Question: I add code's piece to watch window from code at run-time by copying it from code and adding it to the watch window. If the code contains a method like Convert.ToString(), XMLDocument.Load(), File.Write() etc. of .NET's default namespace such as System.IO, System.Xml etc., then it gives an error: "The name 'Convert' does not exist in the current context" but it does not give an error when I add complete namespace to the added piece of code in watch window, like: System.Convert.ToString(123) gives correct value. My program's code does not have complete namespace before any .NET's framework method called in it because if I add namespace before any method's call then what is the use of adding namespace on top of each file using "using" keyword. If I add a namespace above a code in a file then I do not have to add whole namespace in that file's code before the method's call. What can I do apart from adding full namespace in watch window every time I copy a code to the watch list, so that the watch does not give error. Please see screenshot below:

Update: I add method in the watch list to check the result of a method before it is executed. It makes sure the the method execution will not give any error or exception on execution and I can edit the code because the method has not actually been executed in the program's code execution. I put a break-point on that method's calling code and add that code in watch window first to check if there is any error, because if I do not do that then I have to re-run the whole program again to correct the value next time.
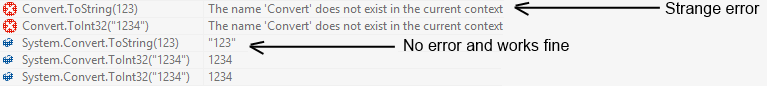
Answer: The debugger uses the context where the current instruction pointer is (the little yellow arrow on the left of the source window) to try to evaluate the function.
So if the line of code where you are stopped has "using System;" at the top of the file, you should be able to type Convert.ToInt32(123) into the watch window. If you are in a different file that doesn't have that using, you'll have to full qualify the name.
I tried this with the following test case:
'''
// Main.cs
using System;
namespace TestCon
{
class Program
{
static void Main(string[] args)
{
Foo foo = new Foo();
Console.WriteLine(Convert.ToString(123));
Console.WriteLine(Convert.ToInt32("234"));
}
}
}
//Foo.cs (note that there are no using statements in this file)
namespace TestCon
{
class Foo
{
public Foo()
{ }
}
}
'''
If I step to any point in main.cs file I can copy the Convert expressions to the watch window without the System namespace qualifier and they will evaluate. If I step into (or runt to a breakpoint) in my Foo() constructor, I get the "The name 'Convert' does not exist in the current context" error unless I add the System namespace qualifier to the beginning.
Note: Even when the expression can be evaluated you end up having to hit the refresh button (the two arrows in a circle near the right of the watch window) frequently because the debugger can't tell if a call into the CLR will cause side effects.
Hope that helps.